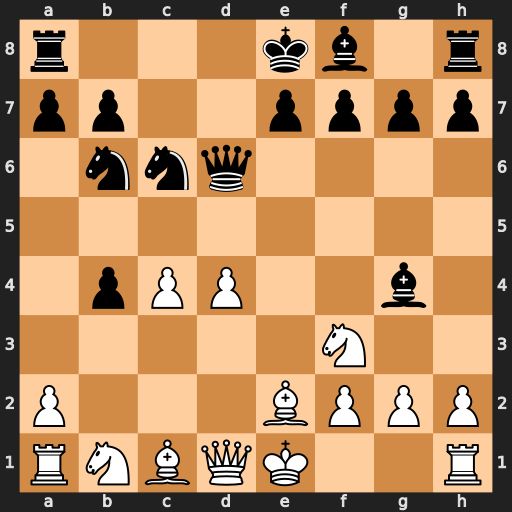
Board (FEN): r3kb1r/pp2pppp/1nnq4/8/1pPP2b1/5N2/P3BPPP/RNBQK2R
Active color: w
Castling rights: KQkq
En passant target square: -
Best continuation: c5 Qe6 cxb6 Bxf3 gxf3